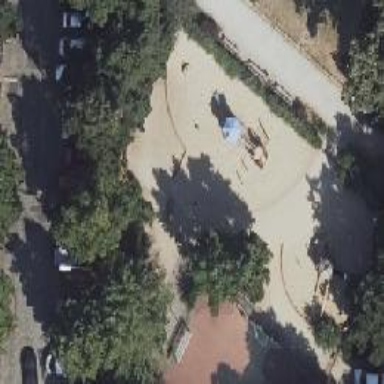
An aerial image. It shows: Playground with bridge.